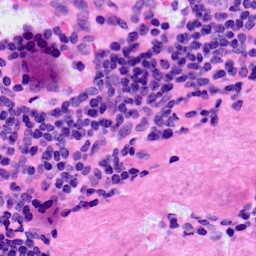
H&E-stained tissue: LymphNode